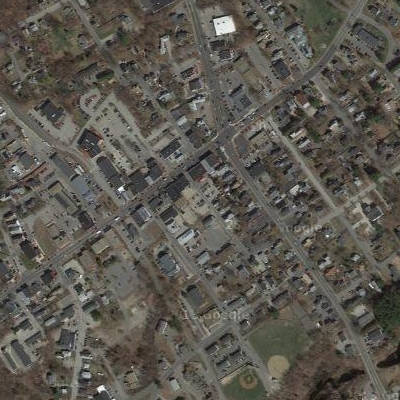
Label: fResident